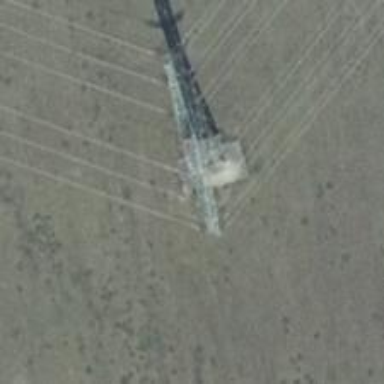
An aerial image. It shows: Power tower.